Interaction volume radius: 10 \u00c5
Interaction volume height: 25 \u00c5
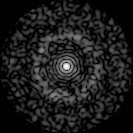
Disorder parameter: 0.8332